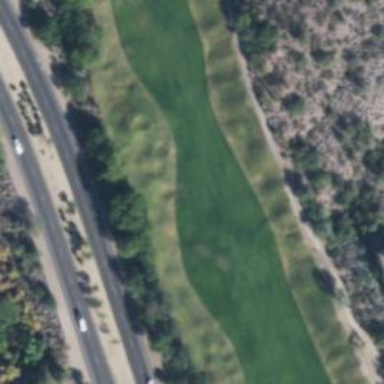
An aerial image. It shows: View of golf hole.